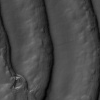
Atmospheric dust classification: not_dusty